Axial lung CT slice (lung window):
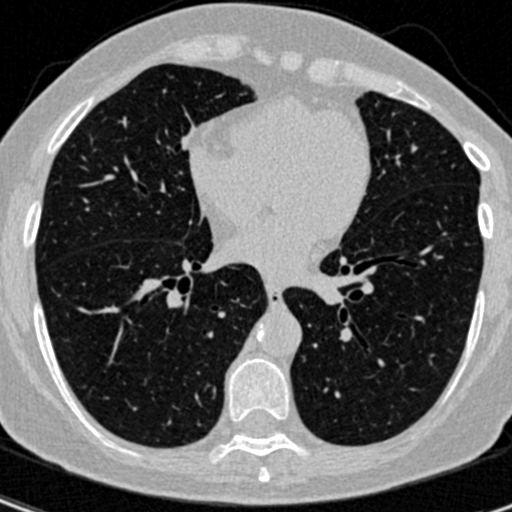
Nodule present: no